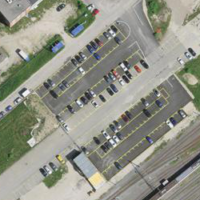
EUNIS habitat code: 54
Species observed at this site:
Artemisia vulgaris